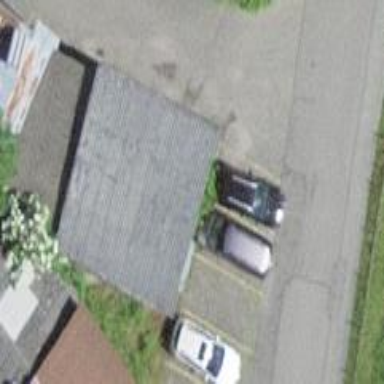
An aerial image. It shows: Garage.